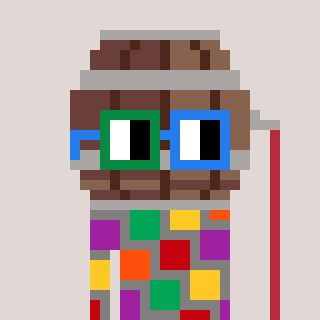
a pixel art character with square green and blue glasses, a wine barrel-shaped head and a bluegrey-colored body on a warm background